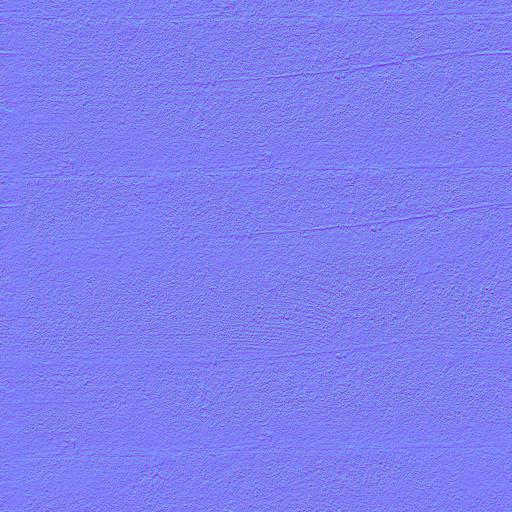
clean concrete flat modern raw rough